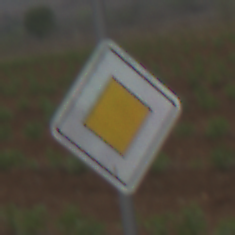
Verkehrszeichen: Vorfahrtsstrasse
Umgebung: Outdoor, Nature
Tageszeit: Midday
Wetter: PartlyCloudy
Licht: Natural
Jahreszeit: NotSpecified
Kontrast: LowContrast